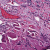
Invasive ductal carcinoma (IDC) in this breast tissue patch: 1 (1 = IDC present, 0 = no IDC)